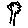
Label: flower